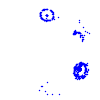
Particle: proton